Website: bh-photo
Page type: cross-sells
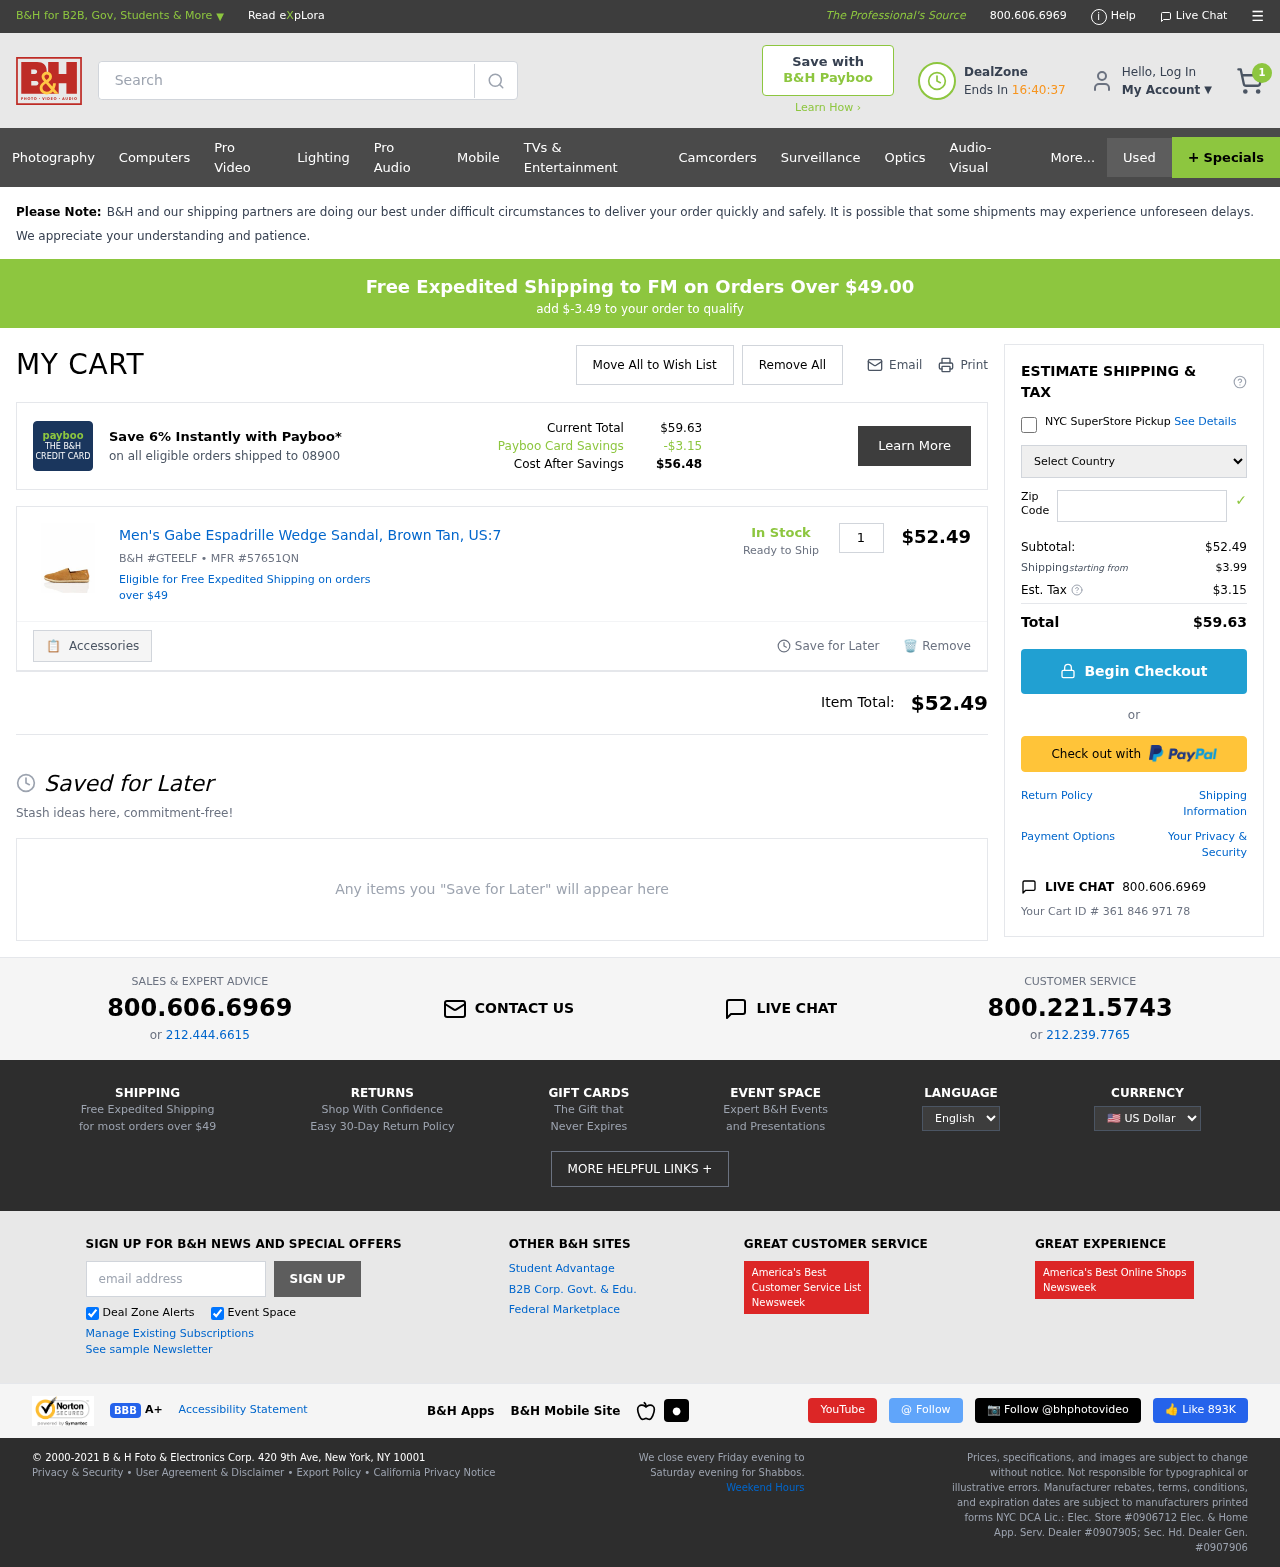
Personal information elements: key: PII_COUNTRY
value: United States
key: PII_POSTCODE
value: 08900
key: PII_STATE
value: FM
Product elements: key: PRODUCT1_NAME
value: Men's Gabe Espadrille Wedge Sandal, Brown Tan, US:7
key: PRODUCT1_PRICE
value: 52.49
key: PRODUCT1_QUANTITY
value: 1
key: PRODUCT1_SKU
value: B&H #GTEELF
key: PRODUCT1_MFR
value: MFR #57651QN
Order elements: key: ORDER_NUM_ITEMS
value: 1
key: SHIPPING_THRESHOLD_REMAINING
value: $-3.49
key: ORDER_TOTAL
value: $59.63
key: ORDER_SUBTOTAL
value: $52.49
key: ORDER_SHIPPING_COST
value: $3.99
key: ORDER_TAX
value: $3.15
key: ORDER_ID
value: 361 846 971 78
Search elements: key: HEADER_SEARCH
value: Search
Other elements: key: PAYBOO_SAVINGS
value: -$3.15
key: COST_AFTER_SAVINGS
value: $56.48